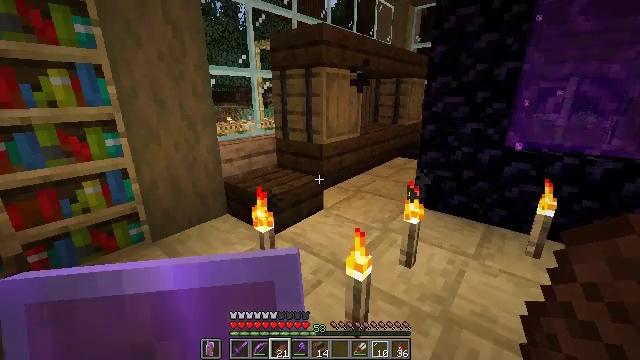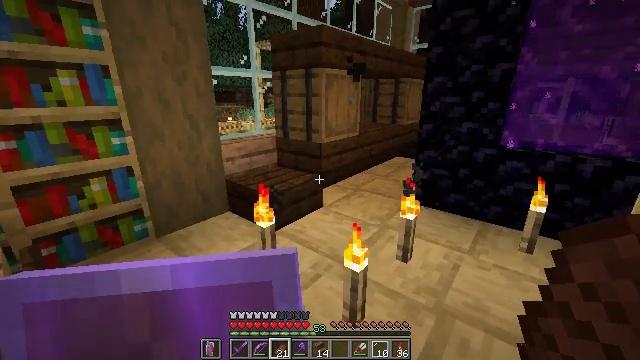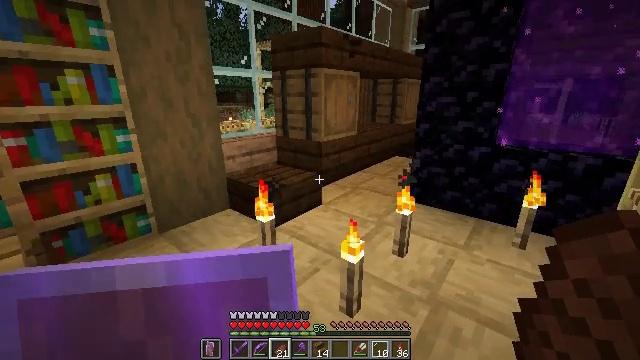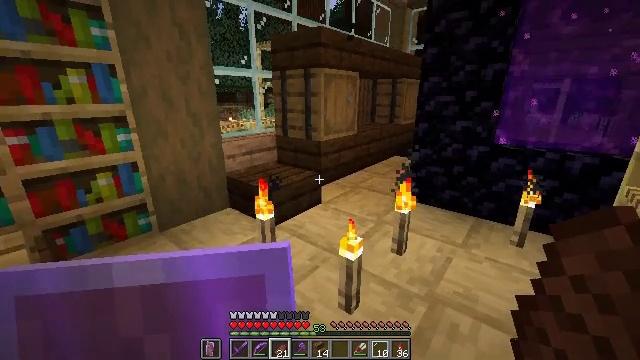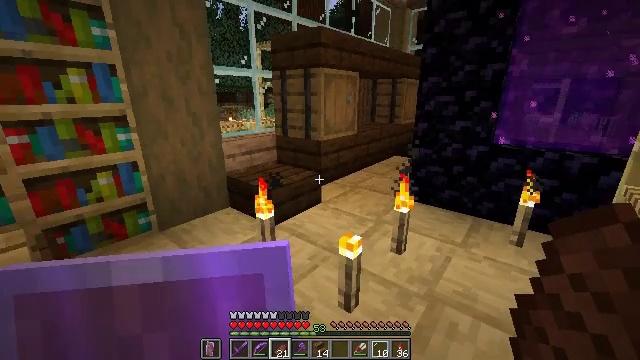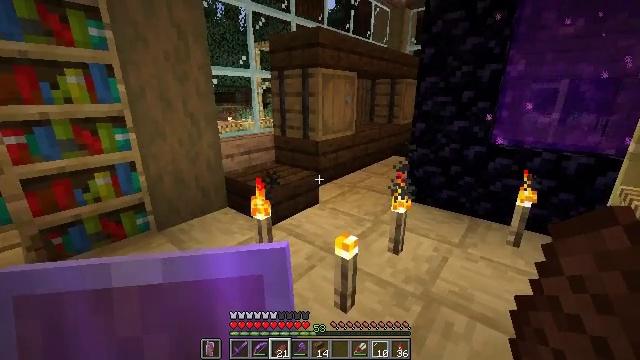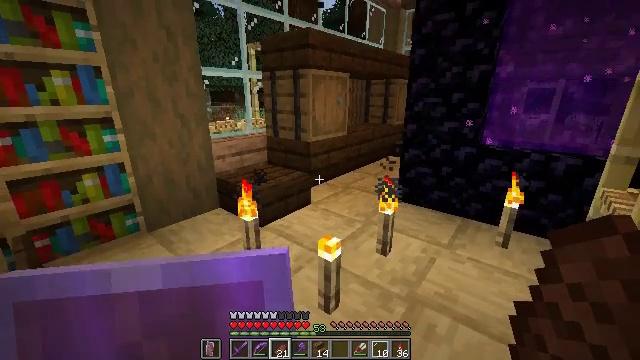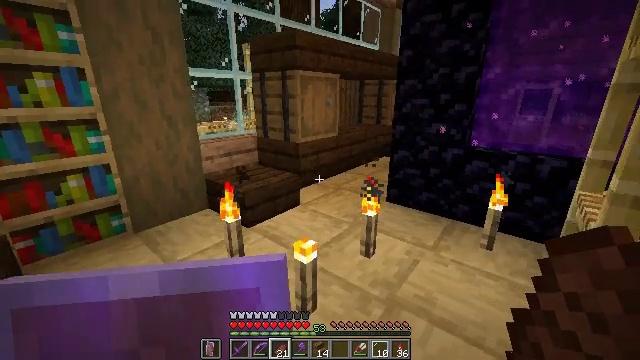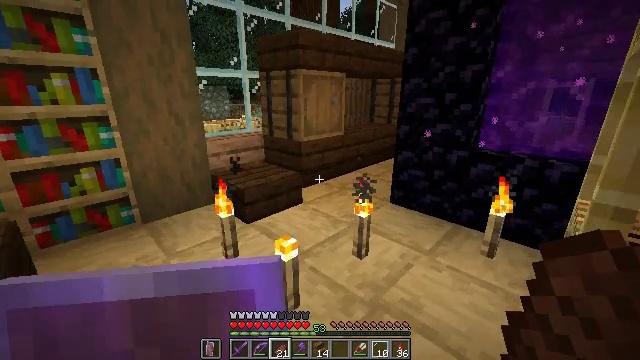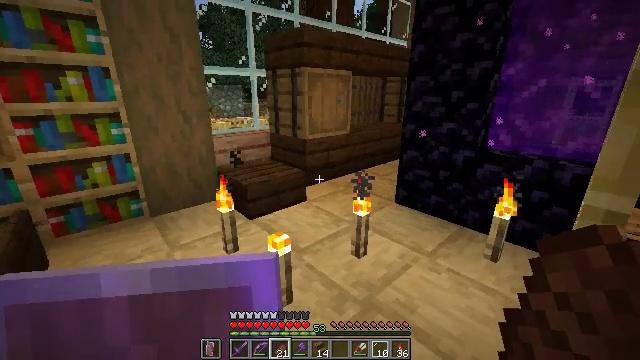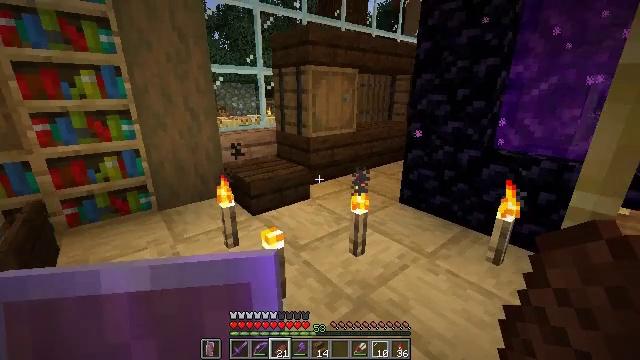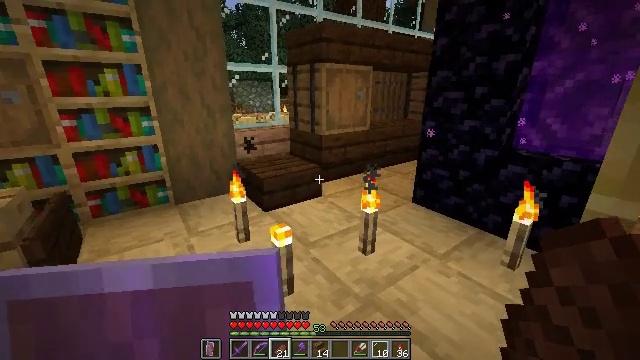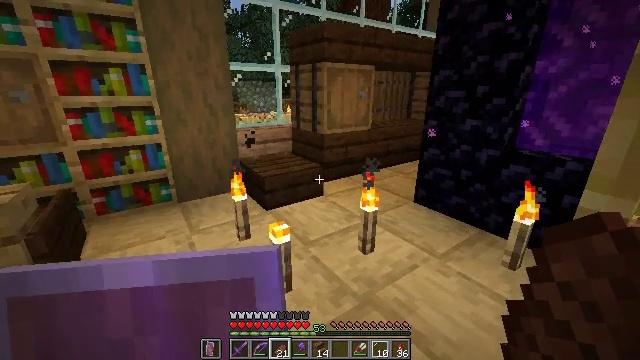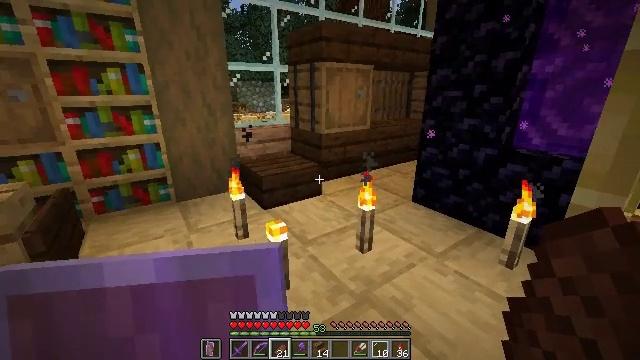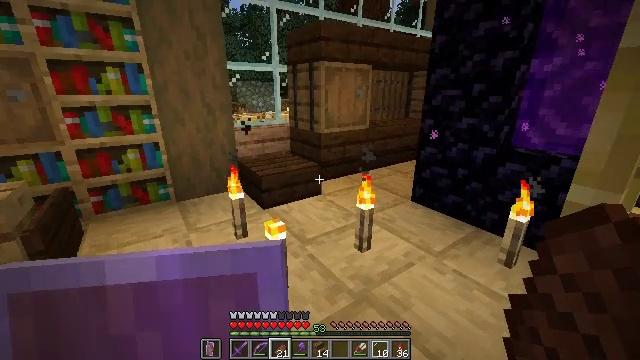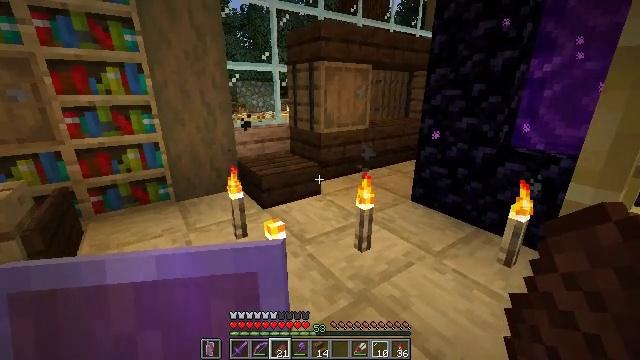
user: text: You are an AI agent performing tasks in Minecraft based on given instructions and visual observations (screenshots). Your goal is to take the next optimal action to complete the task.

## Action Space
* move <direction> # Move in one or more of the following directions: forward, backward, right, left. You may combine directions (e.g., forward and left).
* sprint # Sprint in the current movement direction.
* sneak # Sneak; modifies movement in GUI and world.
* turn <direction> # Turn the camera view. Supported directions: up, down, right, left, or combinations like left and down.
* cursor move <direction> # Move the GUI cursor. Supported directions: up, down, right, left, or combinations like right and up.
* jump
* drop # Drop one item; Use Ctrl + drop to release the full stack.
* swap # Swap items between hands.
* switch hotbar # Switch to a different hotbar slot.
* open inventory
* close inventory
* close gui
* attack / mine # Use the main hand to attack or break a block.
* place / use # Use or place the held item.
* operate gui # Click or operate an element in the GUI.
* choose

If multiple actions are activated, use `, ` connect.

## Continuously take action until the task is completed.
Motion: motion action
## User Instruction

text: Break the vines.
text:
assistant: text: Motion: no_op
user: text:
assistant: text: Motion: no_op
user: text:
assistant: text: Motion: no_op
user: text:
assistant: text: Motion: no_op
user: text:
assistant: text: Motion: move right
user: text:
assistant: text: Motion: move right
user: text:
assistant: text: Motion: move right
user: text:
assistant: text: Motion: move right, turn left
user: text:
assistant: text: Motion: move right, turn left
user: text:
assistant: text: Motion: turn left
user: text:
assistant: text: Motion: turn left
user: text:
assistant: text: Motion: turn left
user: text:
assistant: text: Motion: no_op
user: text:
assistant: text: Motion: no_op
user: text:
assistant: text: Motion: no_op
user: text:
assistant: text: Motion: no_op
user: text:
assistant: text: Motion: no_op
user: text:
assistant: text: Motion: no_op
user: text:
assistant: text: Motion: no_op
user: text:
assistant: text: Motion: no_op
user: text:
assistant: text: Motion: move forward
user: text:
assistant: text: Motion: move forward
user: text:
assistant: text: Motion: move forward
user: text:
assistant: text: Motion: move forward
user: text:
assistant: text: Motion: move forward
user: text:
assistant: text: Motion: move forward
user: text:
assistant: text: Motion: move forward
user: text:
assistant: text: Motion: move forward
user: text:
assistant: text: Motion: no_op
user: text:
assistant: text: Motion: no_op